Question: I'm trying to change selected option of a chart point when one of the chart's point is selected.
For example: Suppose there are two pie chart and one point of first one is selected. If i clicked one of the point of second one i want to set false the selected option of first's point.

'''
point: {
events: {
click: function() {
closeOlderOne(...);
}
}
},
'''
...
'''
data:[{
sliced: false,
selected: false,
selection: '1', ...
'''
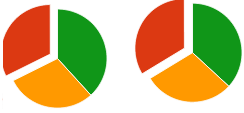
Answer: So you need to catch click event on the point and "reset" status on each slice on next chart. See the example: <URL>
'''
point: {
events: {
click: function () {
$.each(chart2.series[0].data, function (i, data) {
data.slice(false);
});
}
}
},
'''